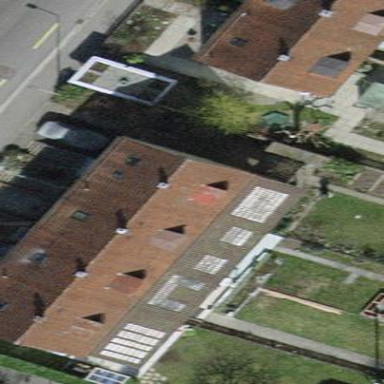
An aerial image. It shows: Terrace building with tile roof.